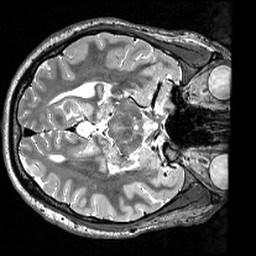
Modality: T2w
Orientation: axial
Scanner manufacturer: siemens
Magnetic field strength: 3 T
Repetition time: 3 s
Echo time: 0.418 s